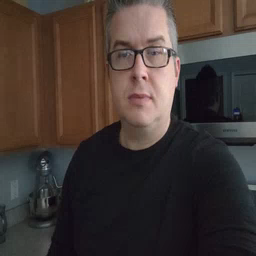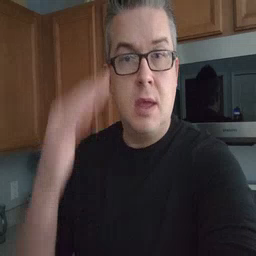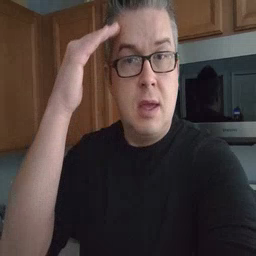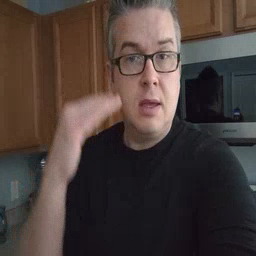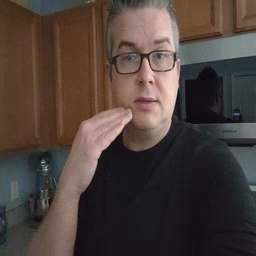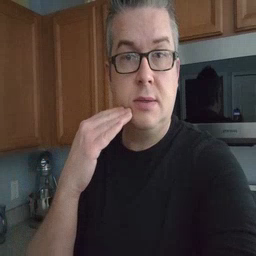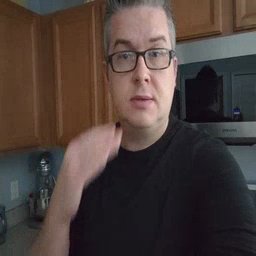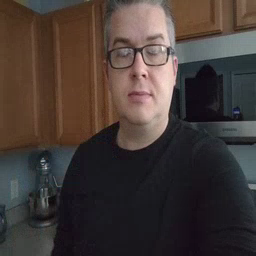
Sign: head